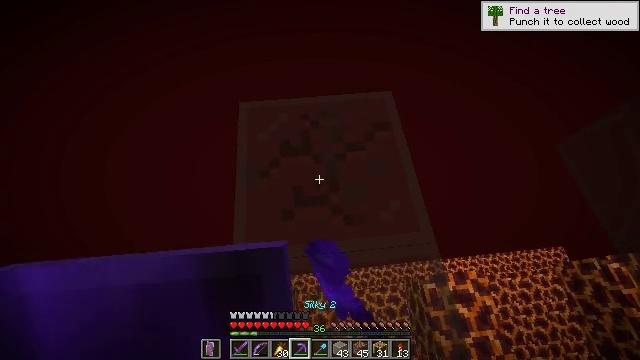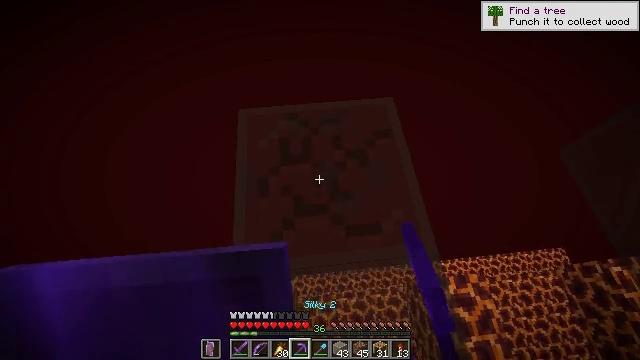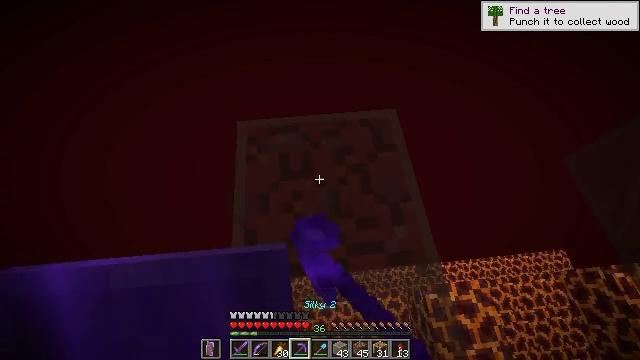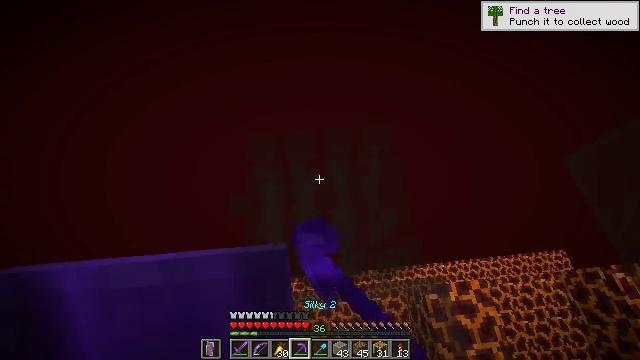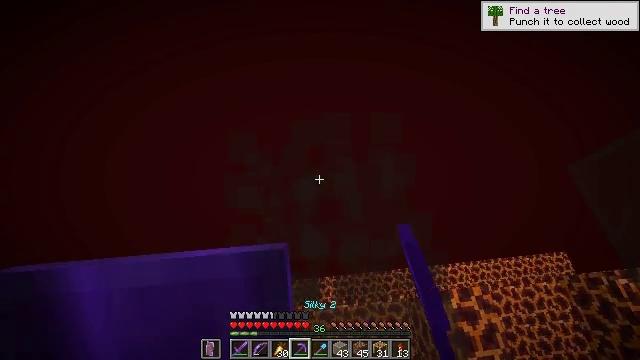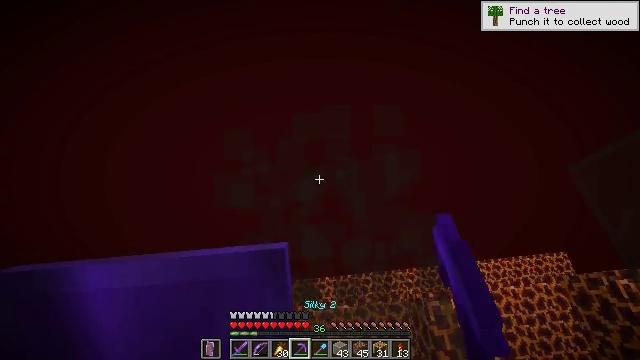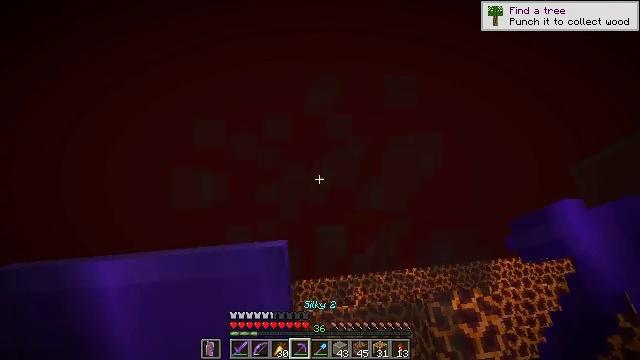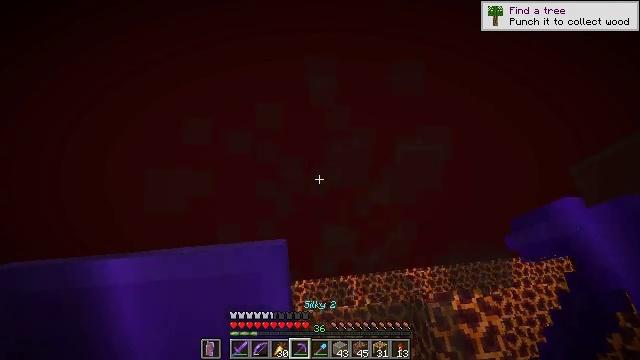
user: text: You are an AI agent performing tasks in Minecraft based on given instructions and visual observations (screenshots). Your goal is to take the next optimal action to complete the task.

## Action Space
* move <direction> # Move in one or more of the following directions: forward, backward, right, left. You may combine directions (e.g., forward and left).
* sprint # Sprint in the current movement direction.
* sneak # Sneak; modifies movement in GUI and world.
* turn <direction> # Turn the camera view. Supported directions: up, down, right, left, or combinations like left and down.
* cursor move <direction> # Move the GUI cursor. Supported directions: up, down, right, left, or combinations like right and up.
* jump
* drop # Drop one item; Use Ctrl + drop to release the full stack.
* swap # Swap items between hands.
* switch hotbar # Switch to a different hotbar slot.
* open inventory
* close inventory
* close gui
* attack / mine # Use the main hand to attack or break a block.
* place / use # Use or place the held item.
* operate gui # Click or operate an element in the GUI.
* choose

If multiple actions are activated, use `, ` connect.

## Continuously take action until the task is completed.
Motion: motion action
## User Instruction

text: Destroy the white stained glass pane.
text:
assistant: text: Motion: move forward, sneak, attack / mine
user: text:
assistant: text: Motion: move forward, sneak, attack / mine
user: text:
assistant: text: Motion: move forward, sneak, attack / mine
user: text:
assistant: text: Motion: sneak, attack / mine
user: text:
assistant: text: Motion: sneak, attack / mine
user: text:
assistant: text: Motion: sneak, attack / mine
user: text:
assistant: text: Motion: sneak, attack / mine
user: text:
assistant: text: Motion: sneak, attack / mine